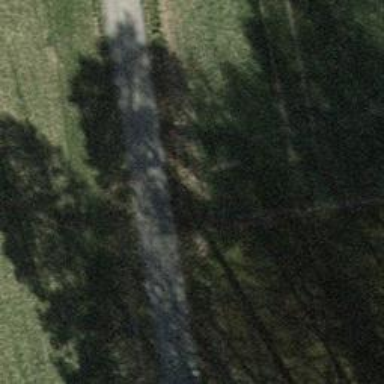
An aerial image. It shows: Track road with grade3 tracktype.